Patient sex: F
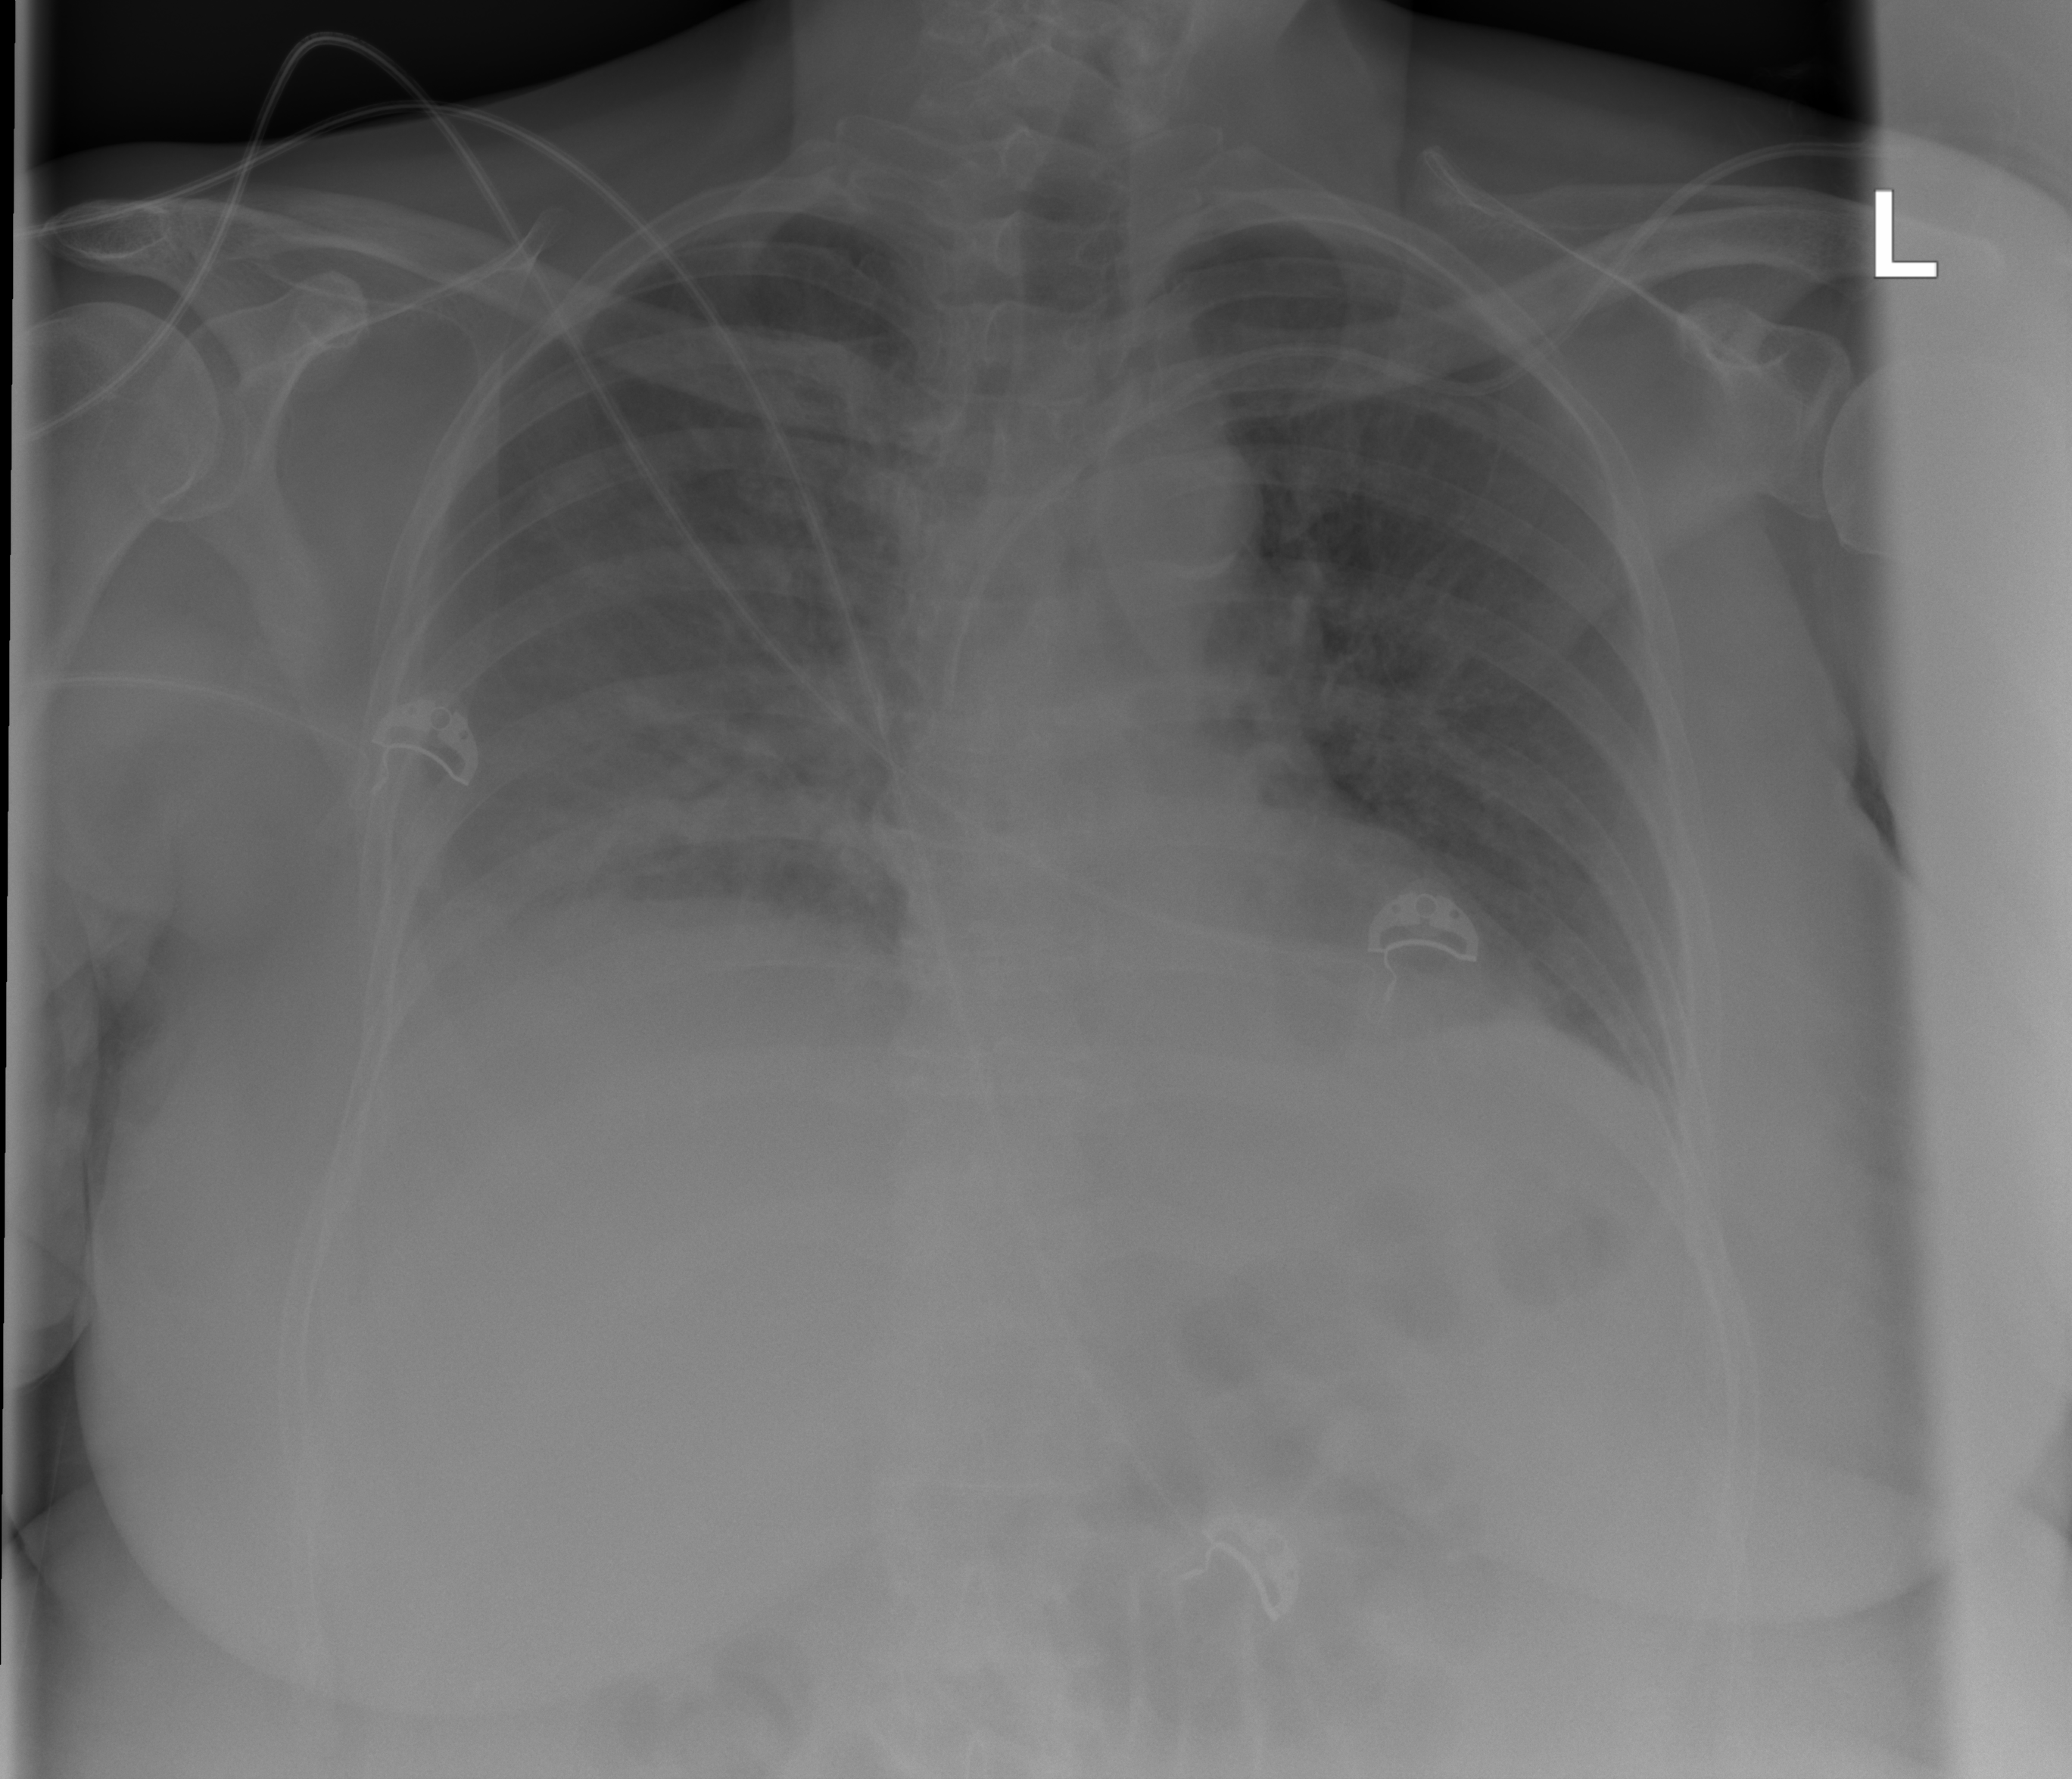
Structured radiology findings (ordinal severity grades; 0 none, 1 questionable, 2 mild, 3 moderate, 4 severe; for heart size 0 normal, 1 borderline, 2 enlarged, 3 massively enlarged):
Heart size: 0
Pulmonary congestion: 0
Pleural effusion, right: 2
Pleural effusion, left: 2
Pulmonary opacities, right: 0
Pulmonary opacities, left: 0
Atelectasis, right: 2
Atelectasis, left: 0